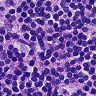
Metastatic tissue present: no